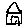
Label: house